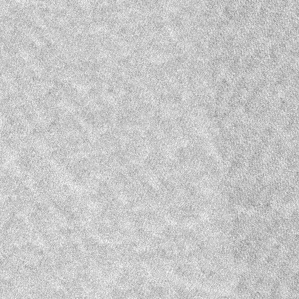
Label: frost